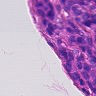
Metastatic tissue present: yes